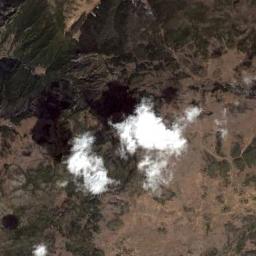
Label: cloud